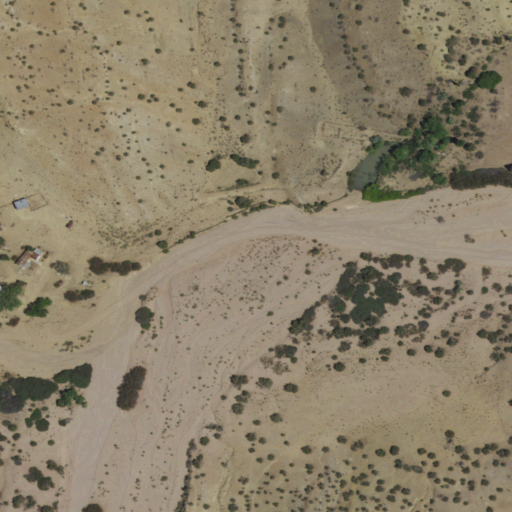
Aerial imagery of valley in New Mexico named Abbe Spring Canyon containing shrub, grassland, and open development